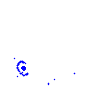
Particle: pion